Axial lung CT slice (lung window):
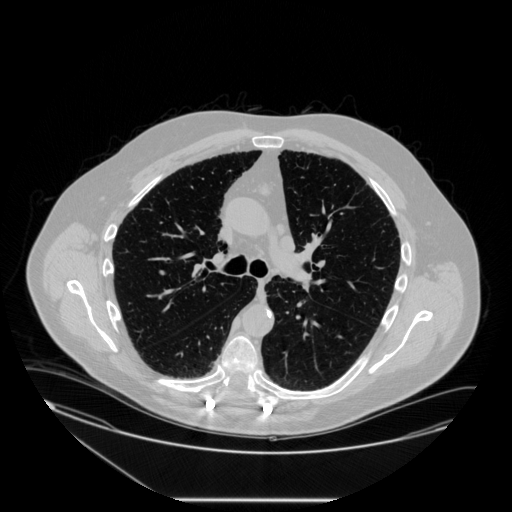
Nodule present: no